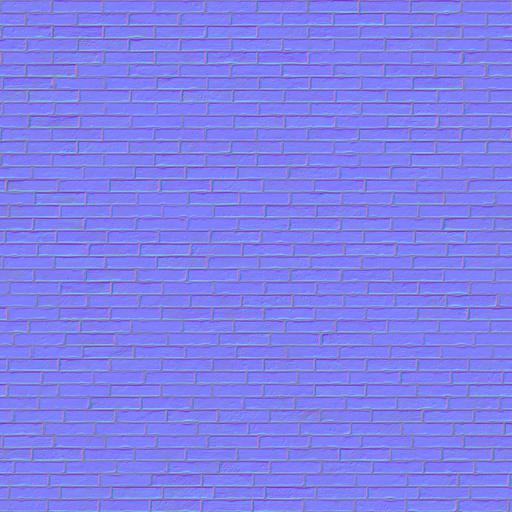
brick bricks modern stone wall